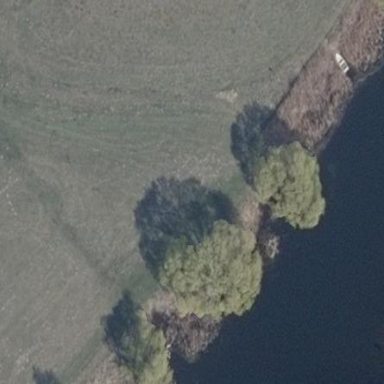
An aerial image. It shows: Reedbed in wetland area.